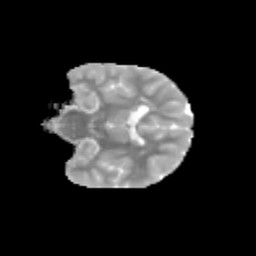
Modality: MD
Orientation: coronal
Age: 13
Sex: female
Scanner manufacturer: siemens
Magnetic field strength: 3 T
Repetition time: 3.8 s
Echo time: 0.07 s